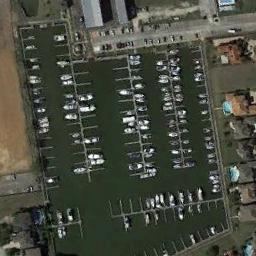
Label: harbor